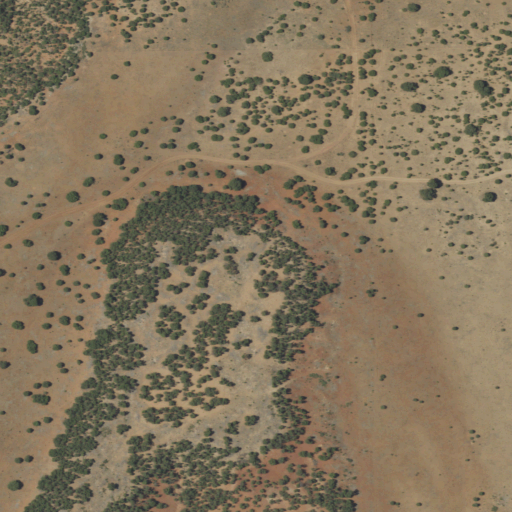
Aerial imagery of mountain in New Mexico named Gusano Mesa containing shrub and evergreen forest